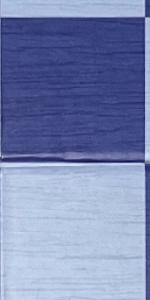
Label: Empty